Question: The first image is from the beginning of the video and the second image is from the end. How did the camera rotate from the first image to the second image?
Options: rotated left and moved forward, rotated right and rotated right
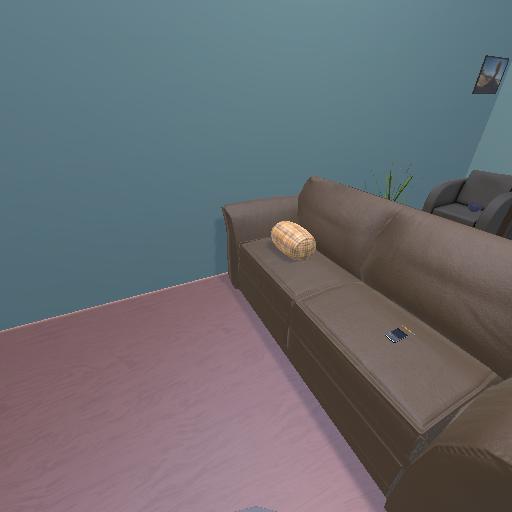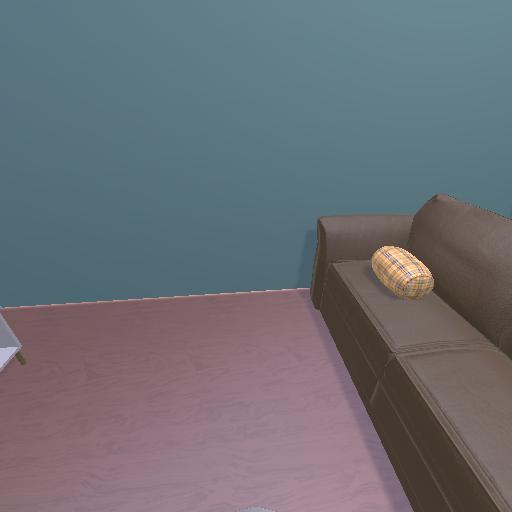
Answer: rotated left and moved forward